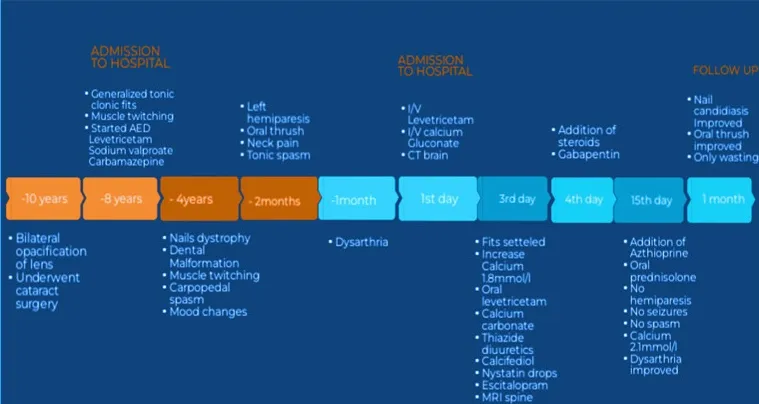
Showing timeline of events. AED, antiepileptic drugs; IV, intravenous; CT, computed tomography; MRI, magnetic resonance imaging.
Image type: chart (chart)